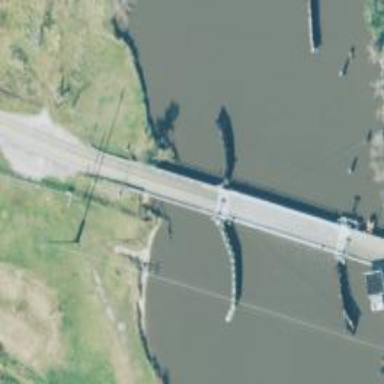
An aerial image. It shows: Secondary road crossing movable swing bridge.